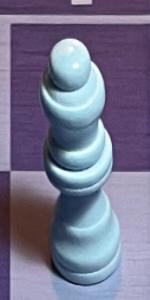
Label: Queen_White